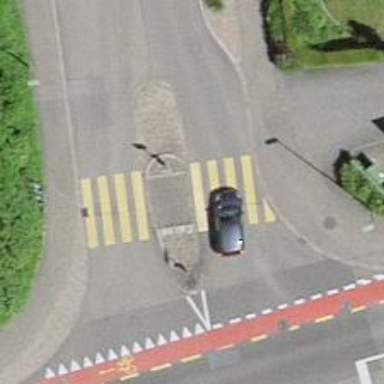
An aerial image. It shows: Pedestrian crossing with zebra markings on the footway.